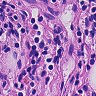
Metastatic tissue present: no